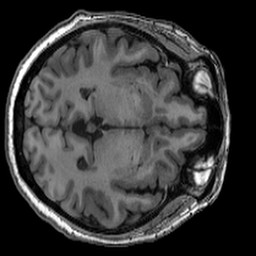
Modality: T1w
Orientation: axial
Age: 51
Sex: female
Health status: ill
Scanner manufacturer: ge
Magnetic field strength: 3 T
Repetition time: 0.008164 s
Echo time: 0.003184 s